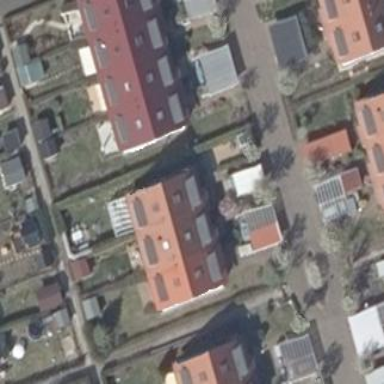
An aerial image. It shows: Terrace-style building with gabled roof.